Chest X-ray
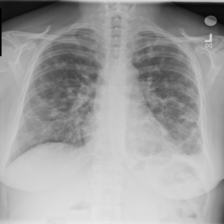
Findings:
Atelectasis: positive
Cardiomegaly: negative
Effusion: negative
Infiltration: positive
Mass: negative
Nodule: positive
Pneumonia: negative
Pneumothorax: negative
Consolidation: negative
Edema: negative
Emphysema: negative
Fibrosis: negative
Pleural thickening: negative
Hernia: negative